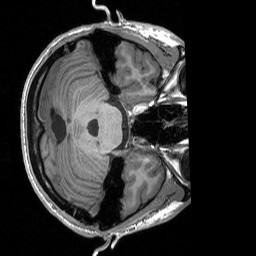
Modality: T1w
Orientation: axial
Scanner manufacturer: siemens
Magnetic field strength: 3 T
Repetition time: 1.76 s
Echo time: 0.0022 s